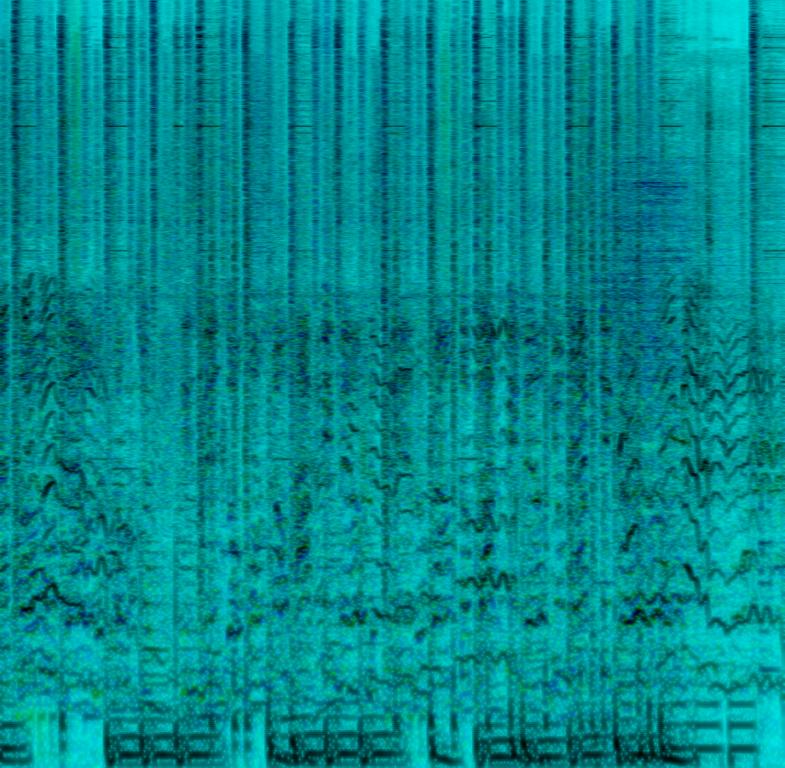
The Pop song features a passionate female vocal singing over groovy bass, wide electric guitar melodies and shimmering shakers, as the overall audio is slowly fading out. It sounds addictive, passionate and intimate.